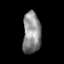
Tissue: skin
Cell type: Epithelial cells
Senescence score: 0.1898
Nuclear area (px): 732
Mean DAPI intensity: 139.372